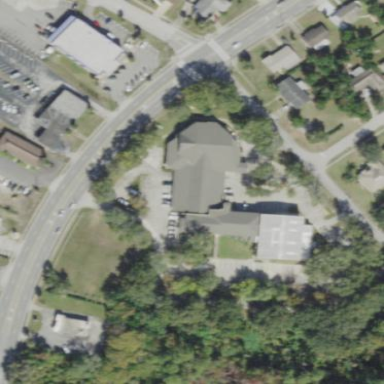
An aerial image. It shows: Building that serves as place of worship.